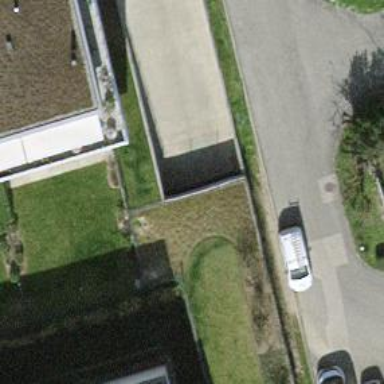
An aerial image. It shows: Parking area with concrete surface.